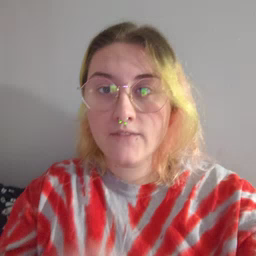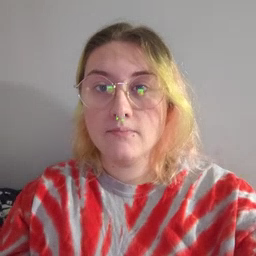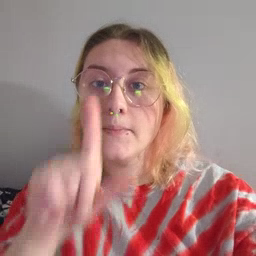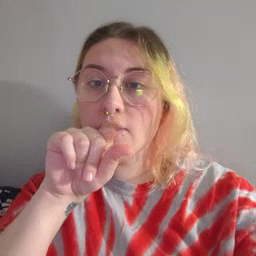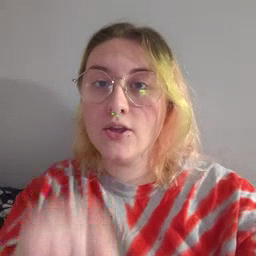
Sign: bird